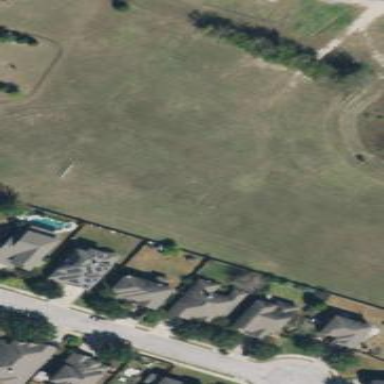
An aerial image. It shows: Soccer pitch on the ground.